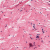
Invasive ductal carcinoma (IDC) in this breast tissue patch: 0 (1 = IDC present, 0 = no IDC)